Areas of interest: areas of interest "Home Furnishing and Building Materials Market"
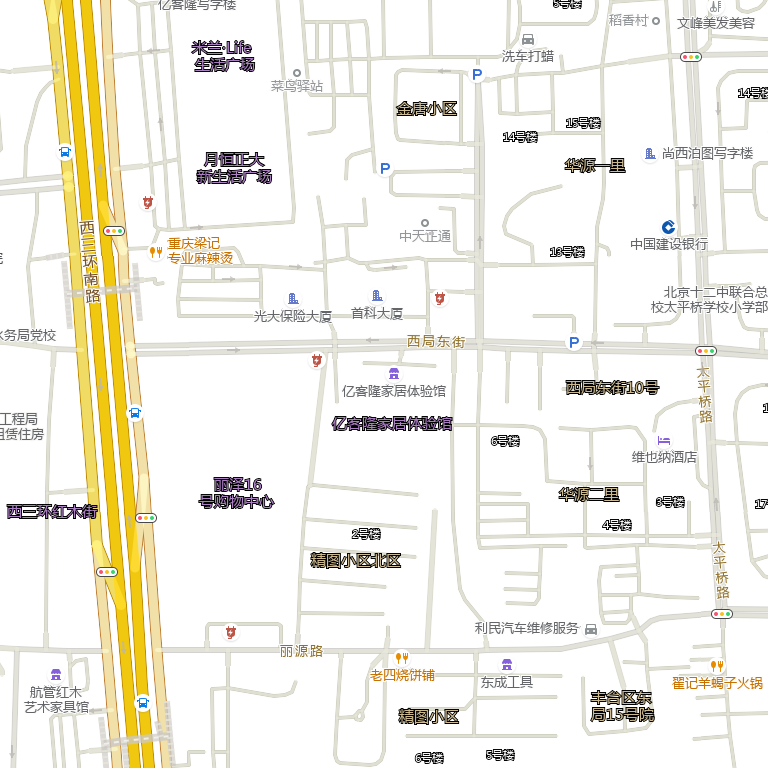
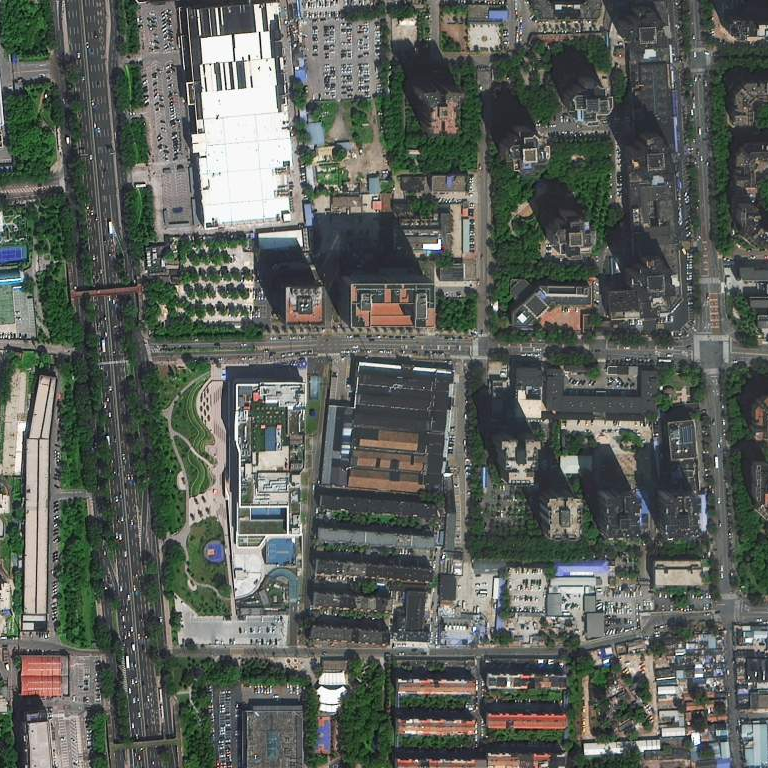